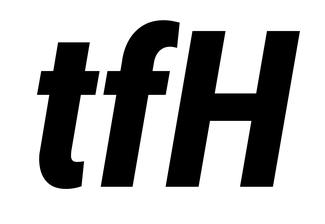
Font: Roboto-Italic_Condensed_ExtraBold_Italic